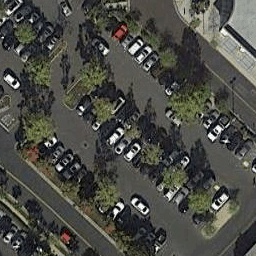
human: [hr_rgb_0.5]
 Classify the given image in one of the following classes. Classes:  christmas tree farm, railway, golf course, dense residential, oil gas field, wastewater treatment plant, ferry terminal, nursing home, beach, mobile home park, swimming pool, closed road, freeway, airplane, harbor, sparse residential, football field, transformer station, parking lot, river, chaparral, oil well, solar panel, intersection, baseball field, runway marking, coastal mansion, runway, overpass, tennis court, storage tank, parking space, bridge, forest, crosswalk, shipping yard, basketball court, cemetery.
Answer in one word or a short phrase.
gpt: parking lot